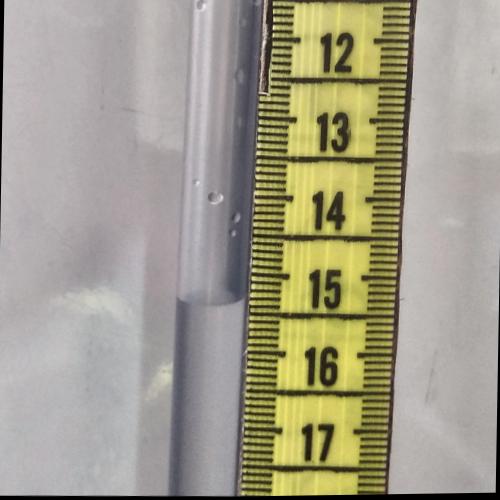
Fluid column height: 15.3 cm